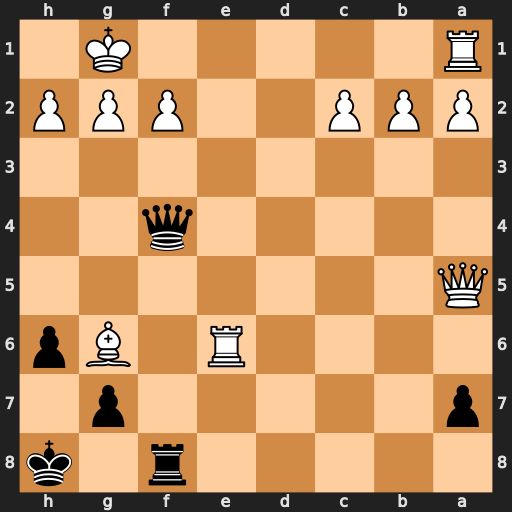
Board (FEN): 5r1k/p5p1/4R1Bp/Q7/5q2/8/PPP2PPP/R5K1
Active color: b
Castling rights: -
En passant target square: -
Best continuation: Qxf2+ Kh1 Qf1+ Rxf1 Rxf1#